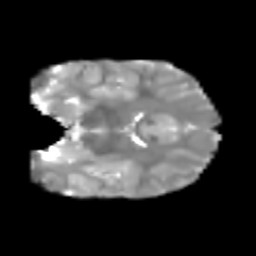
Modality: T2w
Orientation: coronal
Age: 6
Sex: male
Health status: healthy